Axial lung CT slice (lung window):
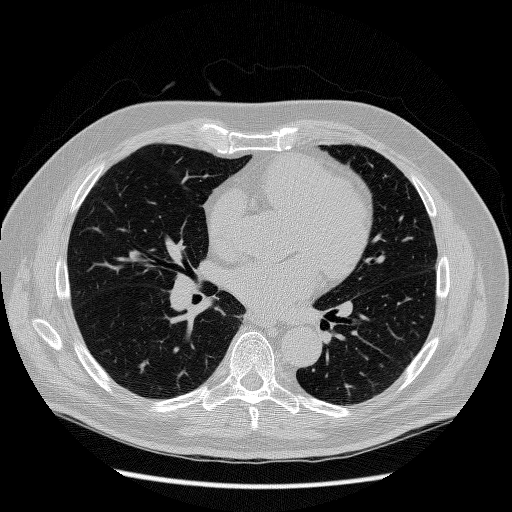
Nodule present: no